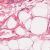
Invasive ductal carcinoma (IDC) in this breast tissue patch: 0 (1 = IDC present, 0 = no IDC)